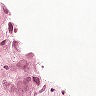
Metastatic tissue present: yes